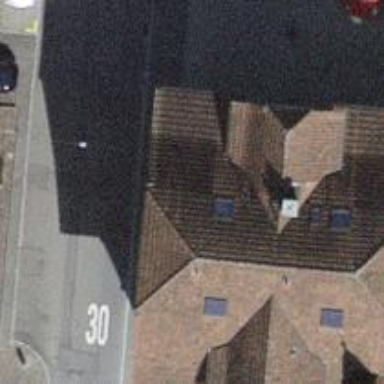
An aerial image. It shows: Hotel.